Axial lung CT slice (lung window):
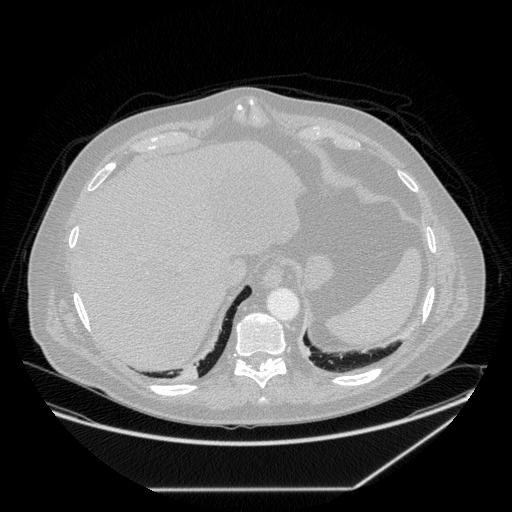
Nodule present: no